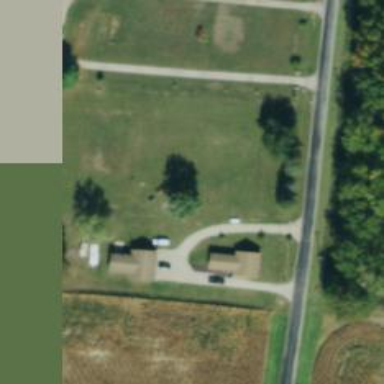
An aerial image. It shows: Driveway.